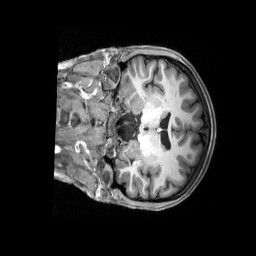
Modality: T1w
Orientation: coronal
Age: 21
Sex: female
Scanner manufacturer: siemens
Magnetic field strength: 3 T
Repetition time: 2.3 s
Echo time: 0.00228 s